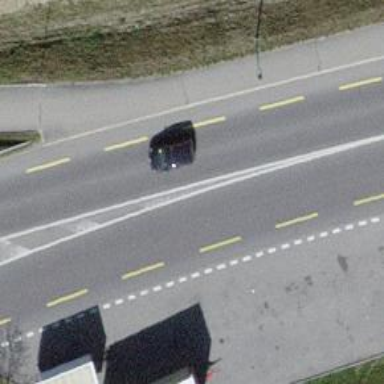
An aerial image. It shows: Secondary road with designated cycle lane.